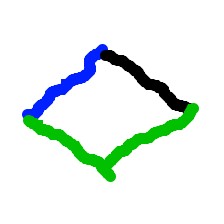
Shape: rhombus